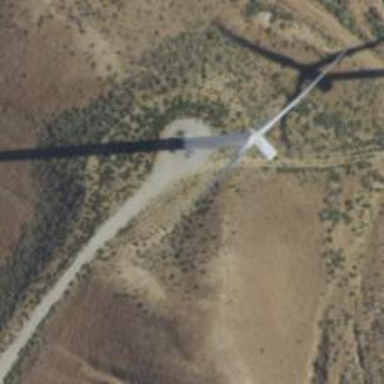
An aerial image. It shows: Wind generator powered by horizontal-axis wind turbine.